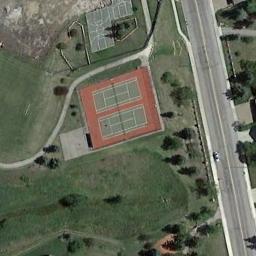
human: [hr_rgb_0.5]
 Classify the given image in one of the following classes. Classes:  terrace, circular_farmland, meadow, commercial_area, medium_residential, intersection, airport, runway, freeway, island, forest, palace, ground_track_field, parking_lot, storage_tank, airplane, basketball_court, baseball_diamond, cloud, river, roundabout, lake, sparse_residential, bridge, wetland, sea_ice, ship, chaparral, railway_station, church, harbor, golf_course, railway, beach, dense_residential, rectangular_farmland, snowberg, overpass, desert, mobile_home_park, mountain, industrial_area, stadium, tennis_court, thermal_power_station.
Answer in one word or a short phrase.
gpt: tennis_court